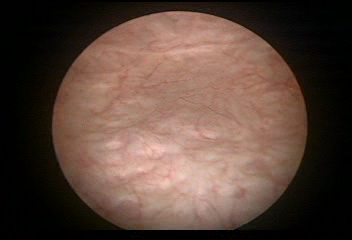
Modality: WLC
Class: Normal mucosa
Bladder cancer association: No